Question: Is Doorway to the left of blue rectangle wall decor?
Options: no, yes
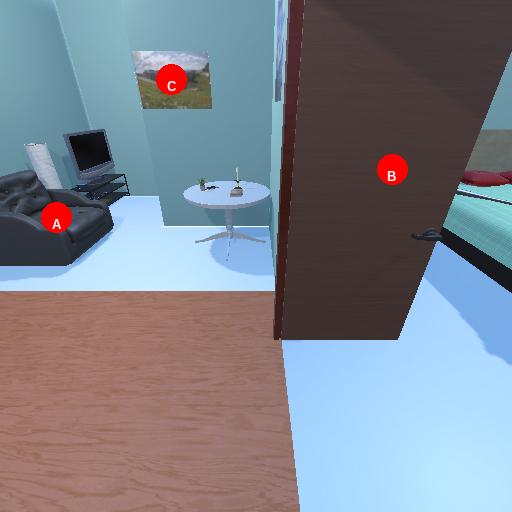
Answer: no